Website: macys
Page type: customer-info-address
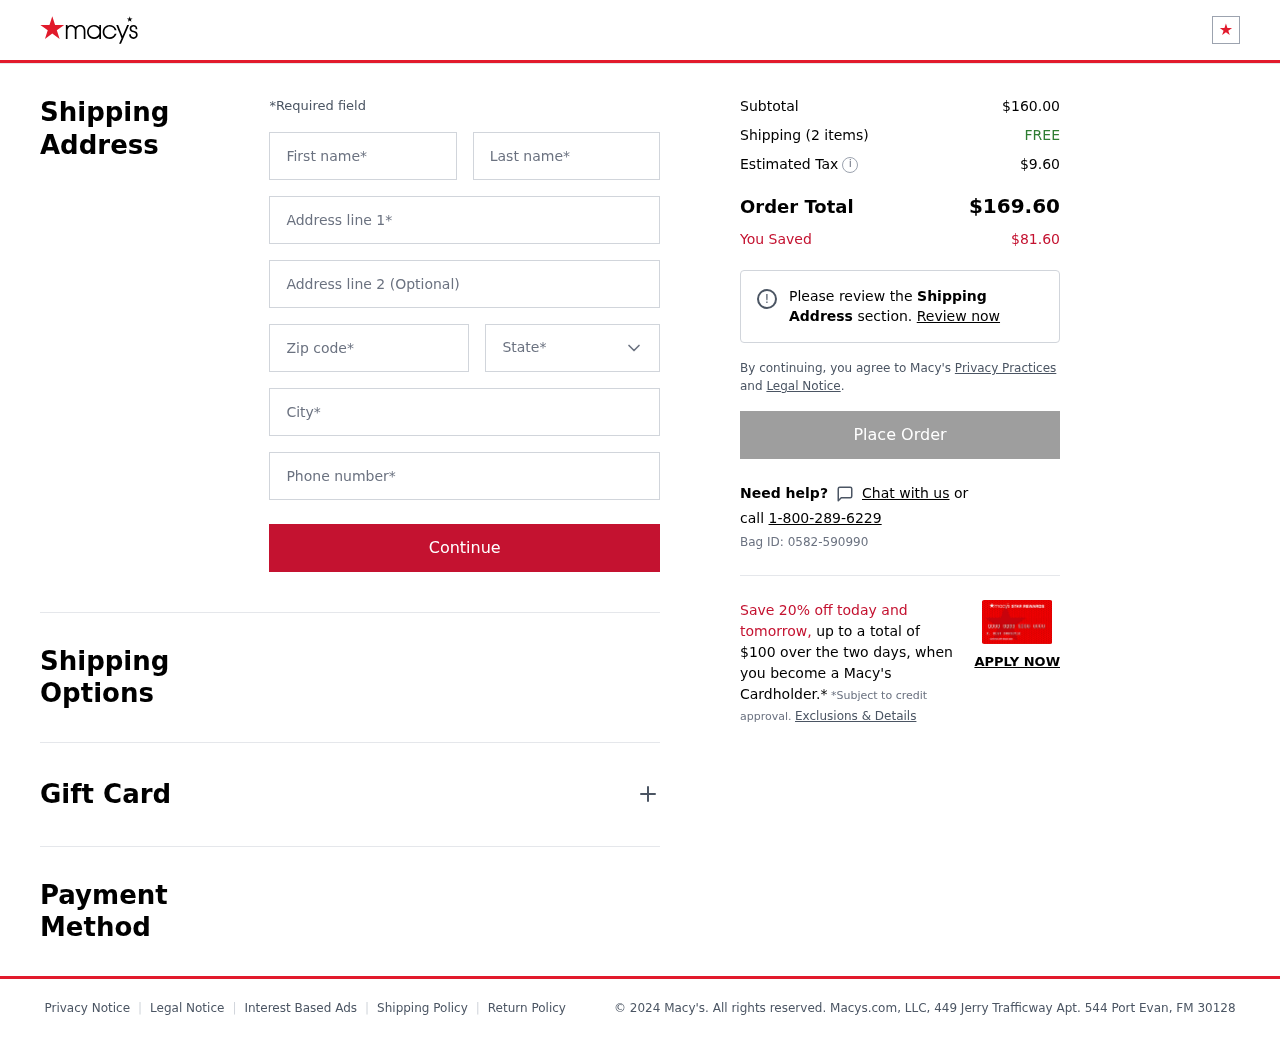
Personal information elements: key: PII_CITY
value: Port Evan
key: PII_FIRSTNAME
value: Daniel
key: PII_LASTNAME
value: Willis
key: PII_PHONE
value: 6543799012
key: PII_POSTCODE
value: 30128
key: PII_STATE
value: FM
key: PII_STREET
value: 449 Jerry Trafficway Apt. 544
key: PII_STREET2
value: Suite 843
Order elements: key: ORDER_SUBTOTAL
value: $160.00
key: ORDER_NUM_ITEMS
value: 2
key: ORDER_SHIPPING_COST
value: FREE
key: ORDER_TAX
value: $9.60
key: ORDER_TOTAL
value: $169.60
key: ORDER_SAVINGS
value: $81.60
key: ORDER_BAG_ID
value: Bag ID: 0582-590990